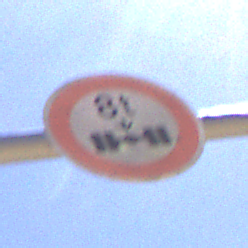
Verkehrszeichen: TatsaechlicheAchslast
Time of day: Midday
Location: Outdoor (Nature)
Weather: Clear
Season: NotSpecified
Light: Natural